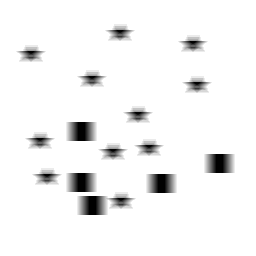
Squares: 5
Triangles: 0
Stars: 11
Total shapes: 16